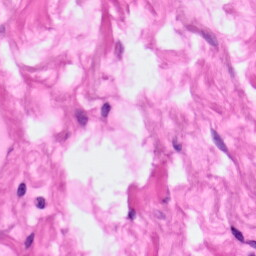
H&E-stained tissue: Pancreatic